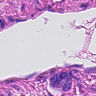
Metastatic tissue present: yes